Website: home-depot
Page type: account-dashboard
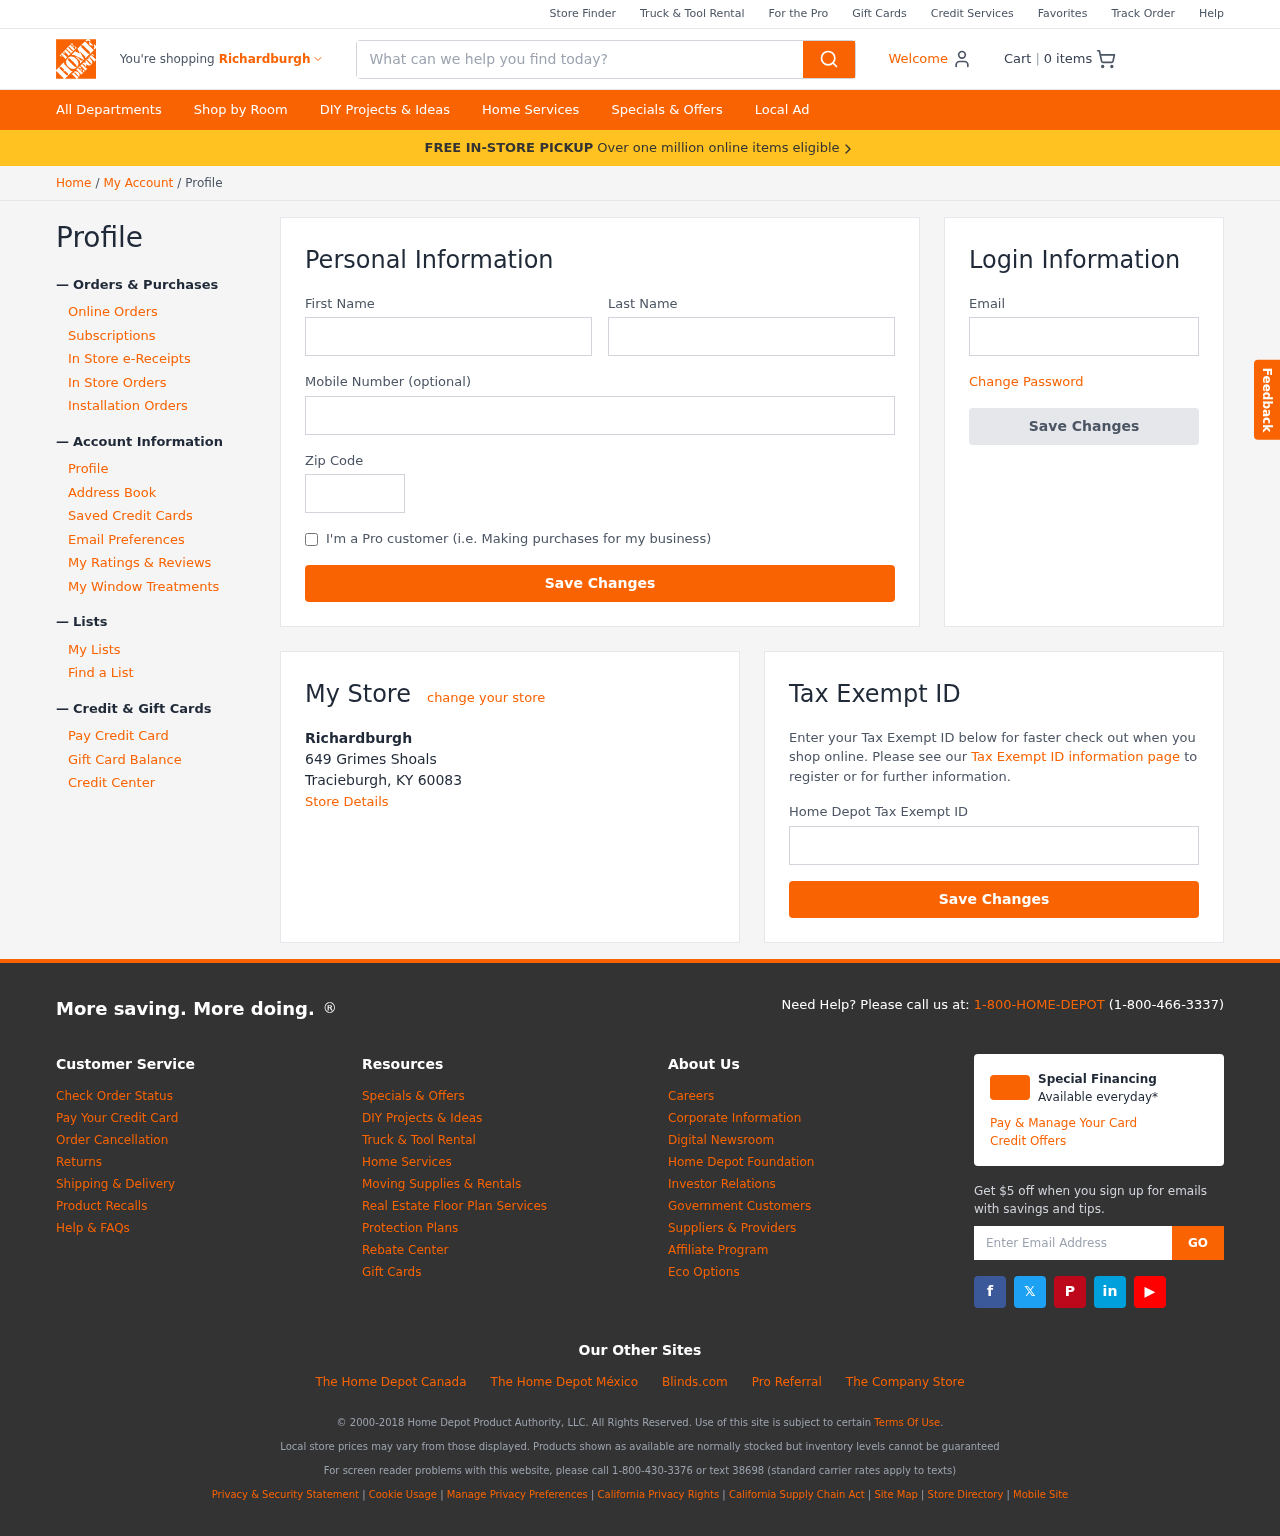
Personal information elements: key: PII_CITY
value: Richardburgh
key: PII_EMAIL
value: nicole_richards@gmail.com
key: PII_FIRSTNAME
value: Nicole
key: PII_LASTNAME
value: Richards
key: PII_LOCATION1_CITY_STATE_ZIP
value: Tracieburgh, KY 60083
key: PII_LOCATION1_NAME
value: Richardburgh
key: PII_LOCATION1_STREET
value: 649 Grimes Shoals
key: PII_PHONE
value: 4723731687
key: PII_POSTCODE
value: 94154
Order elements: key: ORDER_NUM_ITEMS
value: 0
Search elements: key: HEADER_SEARCH
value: What can we help you find today?